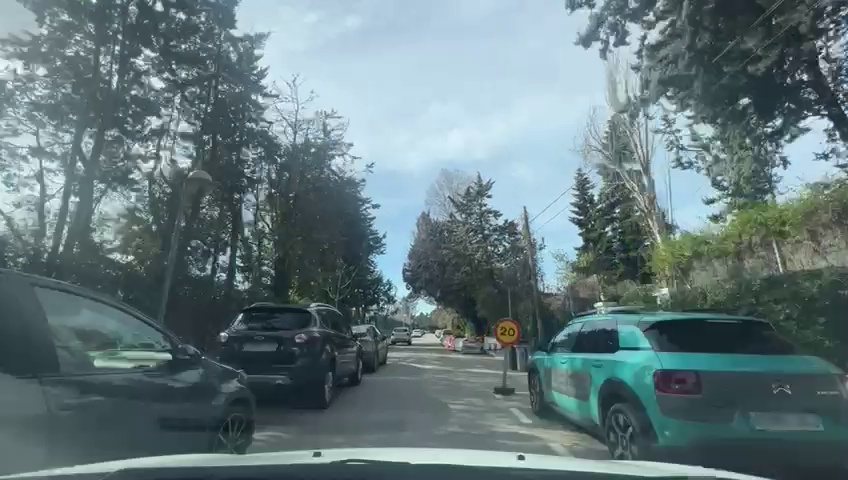
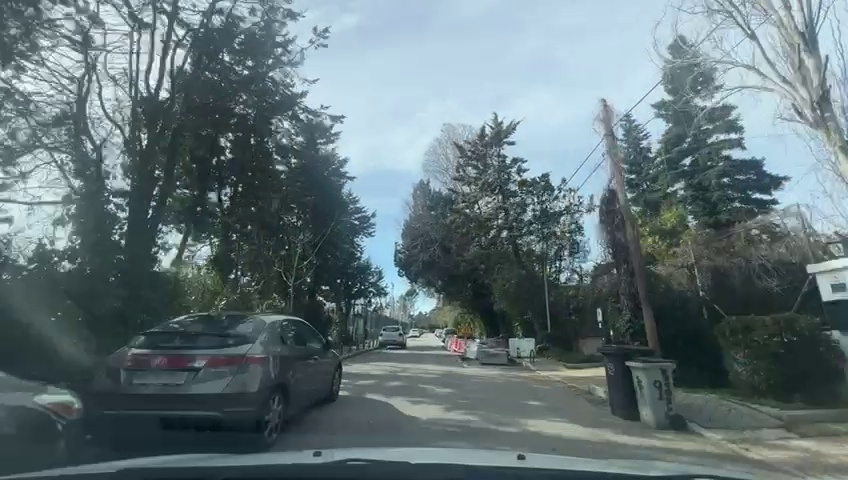
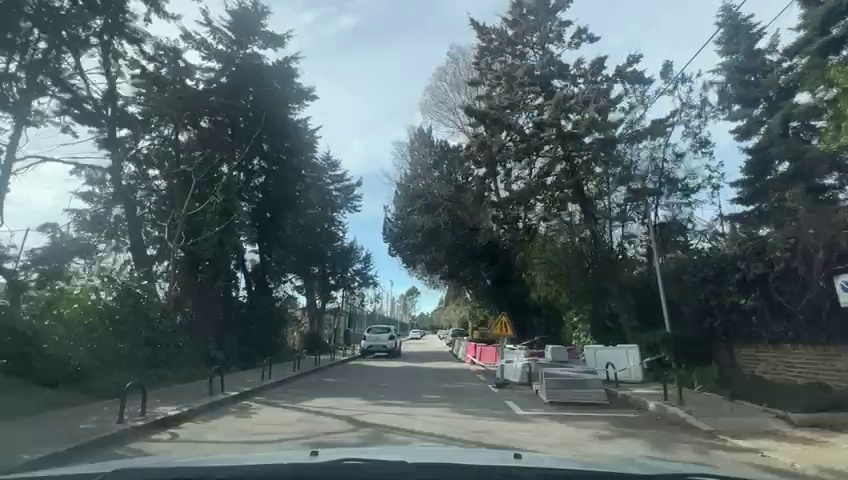
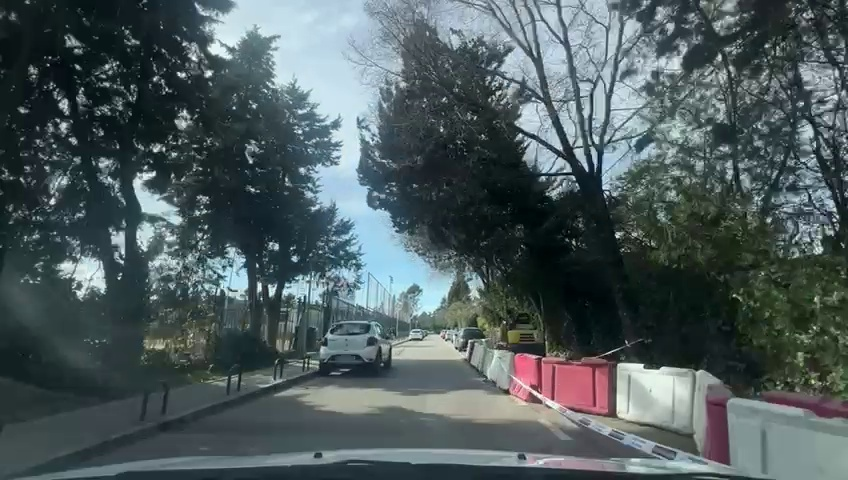
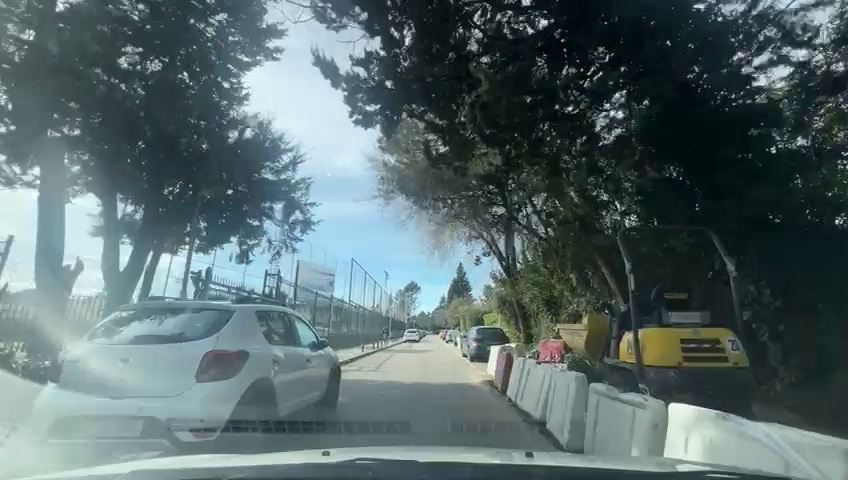
Situation: Construction site
Question: Are construction-related signs, cones, temporary signals, or closed lanes visible in the scene?
Answer: Yes
Reasoning: there are on right part of ego lane some temporal red and white barriers and also some yellow traffic signals

Situation: Construction site
Question: Are temporary yellow lane markings visible?
Answer: No
Reasoning: There are not yellow or orange traffic lines

Situation: Construction site
Question: Are road workers visible on or near the roadway?
Answer: No
Reasoning: All the street is completely empty from pedestrians

Situation: Construction site
Question: Is the ego lane narrowed or laterally shifted due to construction elements?
Answer: Yes
Reasoning: the ego lane is reduce it due to lateral temporal construction barrier

Situation: Construction site
Question: Is construction machinery or heavy equipment present near or within the roadway?
Answer: Yes
Reasoning: there is one tractor on left side of ego lane

Situation: Construction site
Question: Is a temporary reduced speed limit sign visible in the scene?
Answer: Yes
Reasoning: it can be seen a yellow temporal 20 kph signal at the beginning of the lane with the construction situation